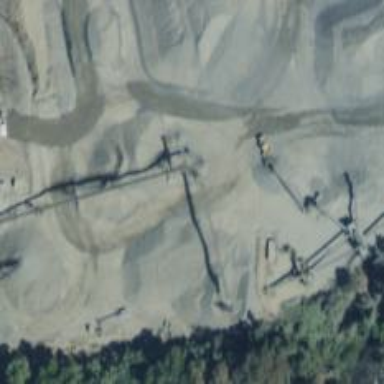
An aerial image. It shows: Quarry area.